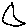
Label: moon